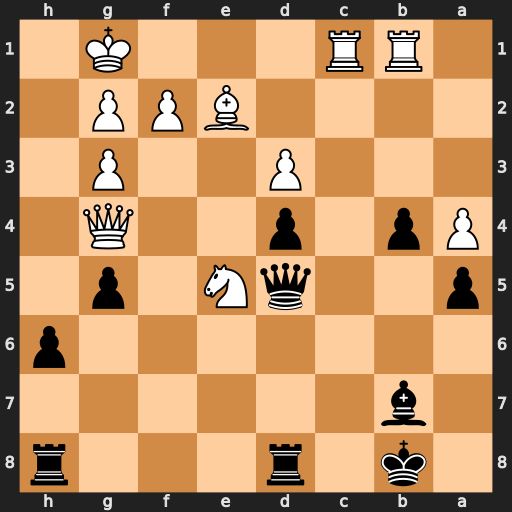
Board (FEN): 1k1r3r/1b6/7p/p2qN1p1/Pp1p2Q1/3P2P1/4BPP1/1RR3K1
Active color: b
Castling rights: -
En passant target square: -
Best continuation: Qxg2#